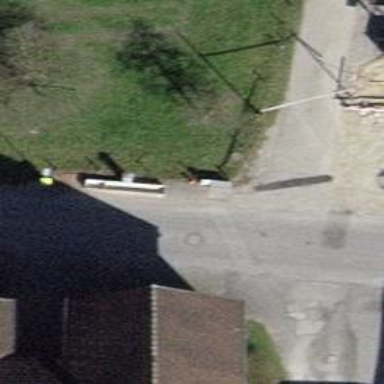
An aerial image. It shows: Street cabinet.